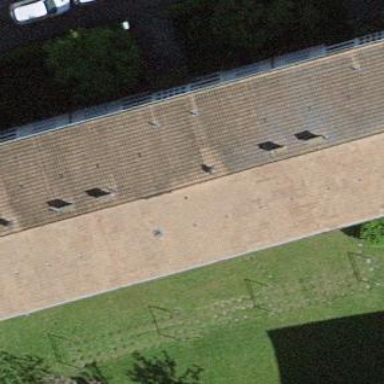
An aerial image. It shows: Hipped roof made of roof tiles on apartment building.